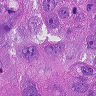
Metastatic tissue present: yes